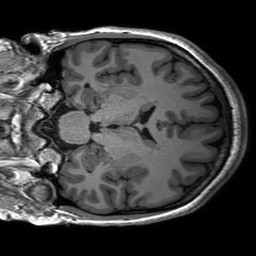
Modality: T1w
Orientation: coronal
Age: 21
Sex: female
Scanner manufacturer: siemens
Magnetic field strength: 3 T
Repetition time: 2.53 s
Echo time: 0.00227 s